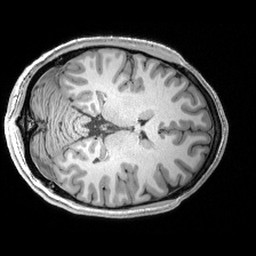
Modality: T1w
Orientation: axial
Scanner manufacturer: siemens
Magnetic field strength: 3 T
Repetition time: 2.53 s
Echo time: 0.00299 s